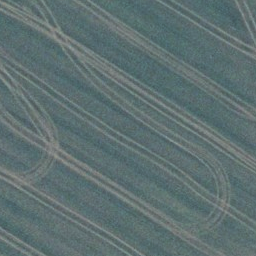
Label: agricultural